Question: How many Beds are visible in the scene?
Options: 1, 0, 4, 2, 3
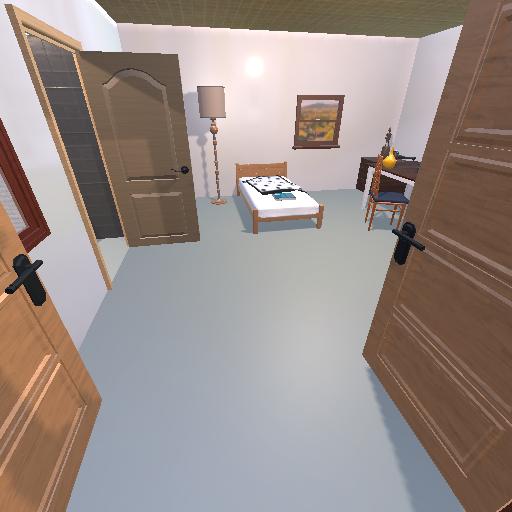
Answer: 1